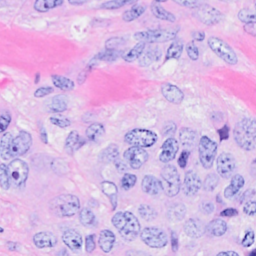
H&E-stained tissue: Breast